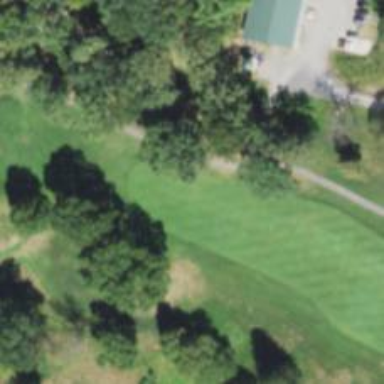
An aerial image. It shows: View of golf hole.